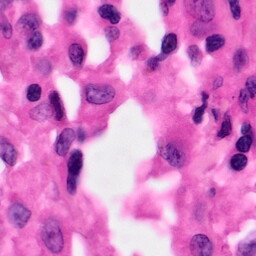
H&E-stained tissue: Pancreatic